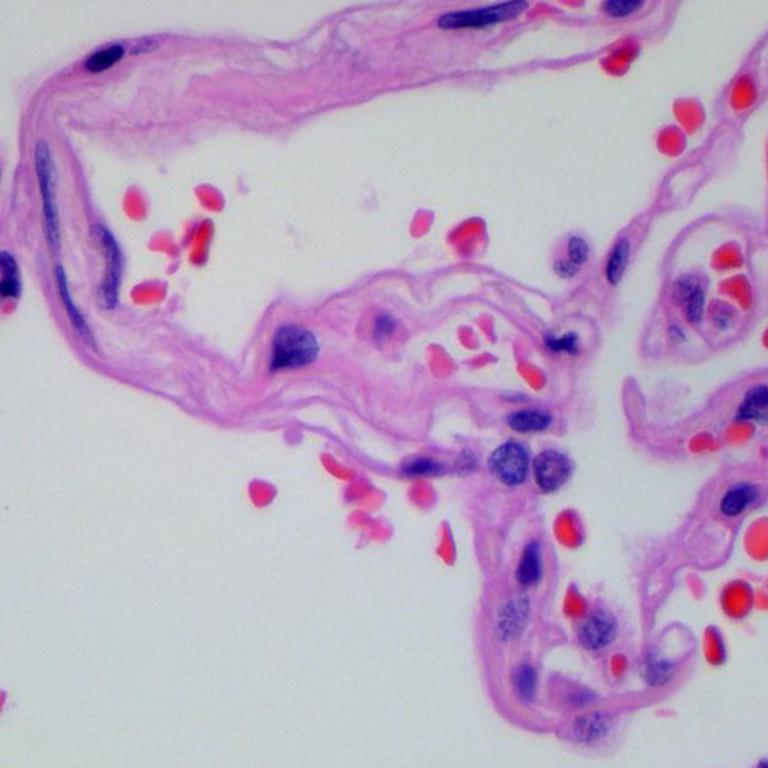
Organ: lung
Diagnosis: benign